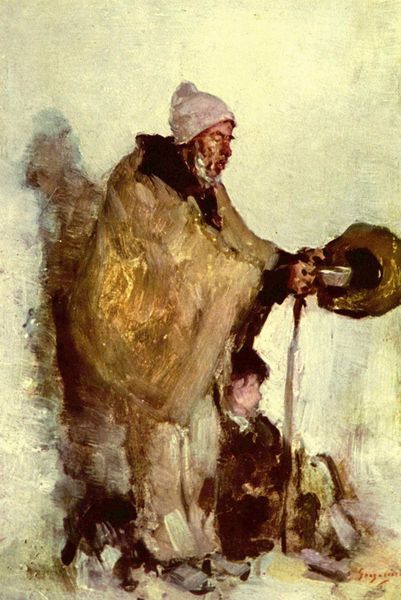
Titel: Bretonischer Bettler
Künstler: Nicolae Grigorescu
Standort: Bukarest
Institution: Sammlung G. Oprescu
Schlagwörter: dunkel, gemälde, mann, schatten, schlaf, umhang, weiß, gelb, impressionismus, sitzen, braun, frankreich, geste, grau, hell, hintergrund, hut, licht, schwarz, skizze, straße, zeichnung, blick, schnee, beige, haube, rock, alt, bart, hose, mütze, wand, arm, augen, gesicht, halten, schale, stehen, niederlande, porträt, signatur, öl, kalt, pastos, sonne, figur, gewand, gold, mantel, realismus, sitzend, stehend, kind, stock, kanne, topf, füße, ecke, schuhe, stab, studie, gepäck, figuren, ölgemälde, lehnen, flicken, angelehnt, tasse, junge, unscharf, becher, alter, blind, knabe, lumpen, kälte, leinwand, schachtel, gestik, verschwommen, ölskizze, bettler, armut, betteln, beggar, schützen, flehend, armer, grober pinselduktus, spitzweg, 1800, jhhh, augen bart, bettler mit kind, schuhe stehen